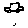
Label: car